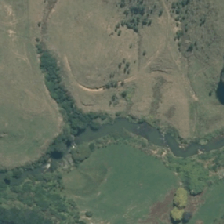
Land cover: grose_broom